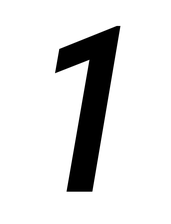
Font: Roboto-Italic_Condensed_Medium_Italic